Field crop: tomato
Growth stage: 2
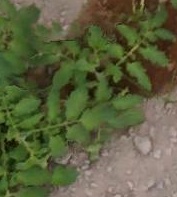
Species: tomato